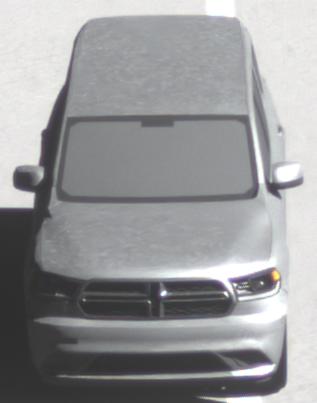
Make: Dodge
Model: Durango
Detailed model: Gen. 3
Model produced from: 2010
Doors: 5
Color: white
Road condition: dry road
Daytime: midday
Contrast: high contrast